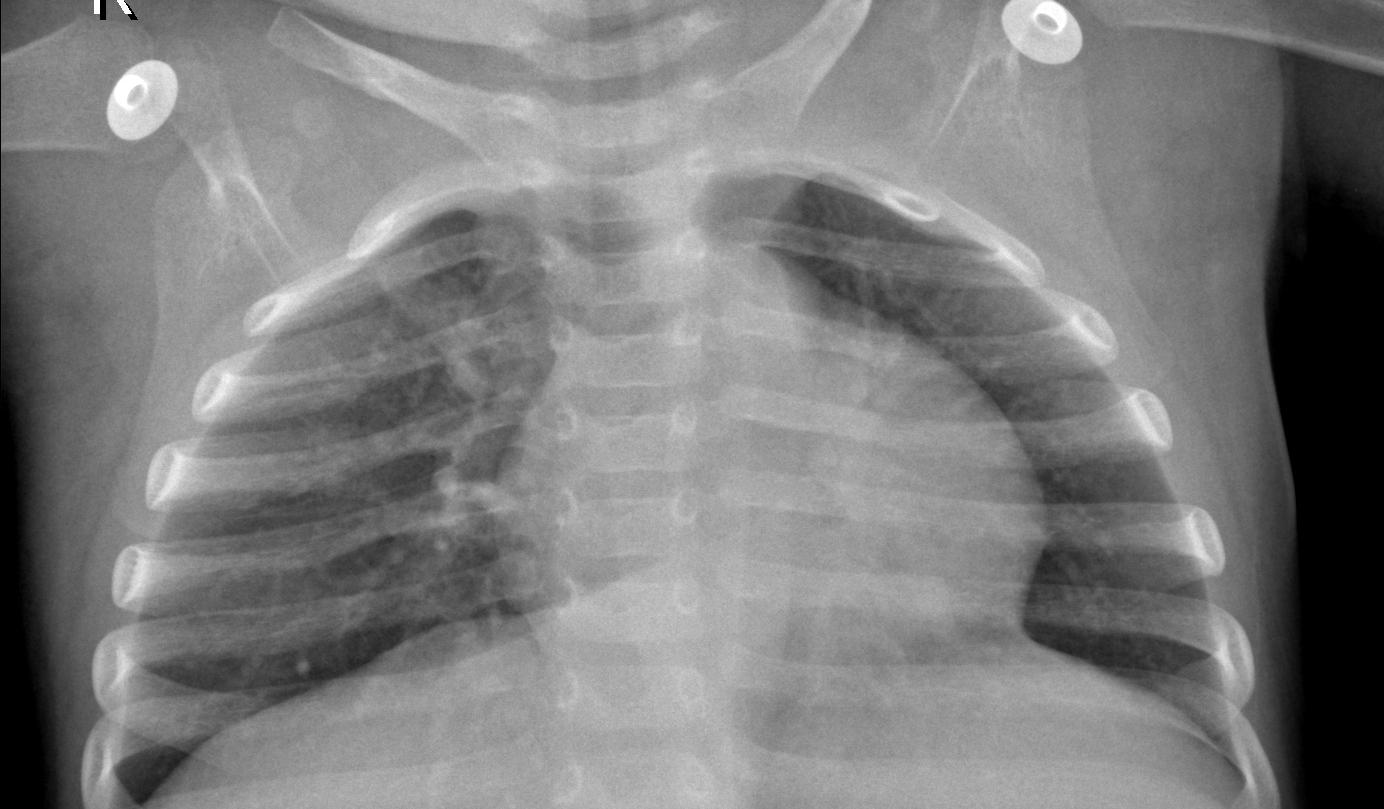
Diagnosis: PNEUMONIA